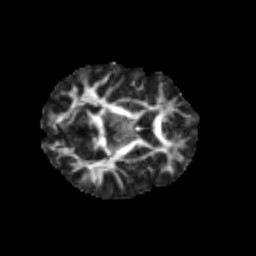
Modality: FA
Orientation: axial
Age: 21
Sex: female
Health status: healthy